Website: walmart
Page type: receipt
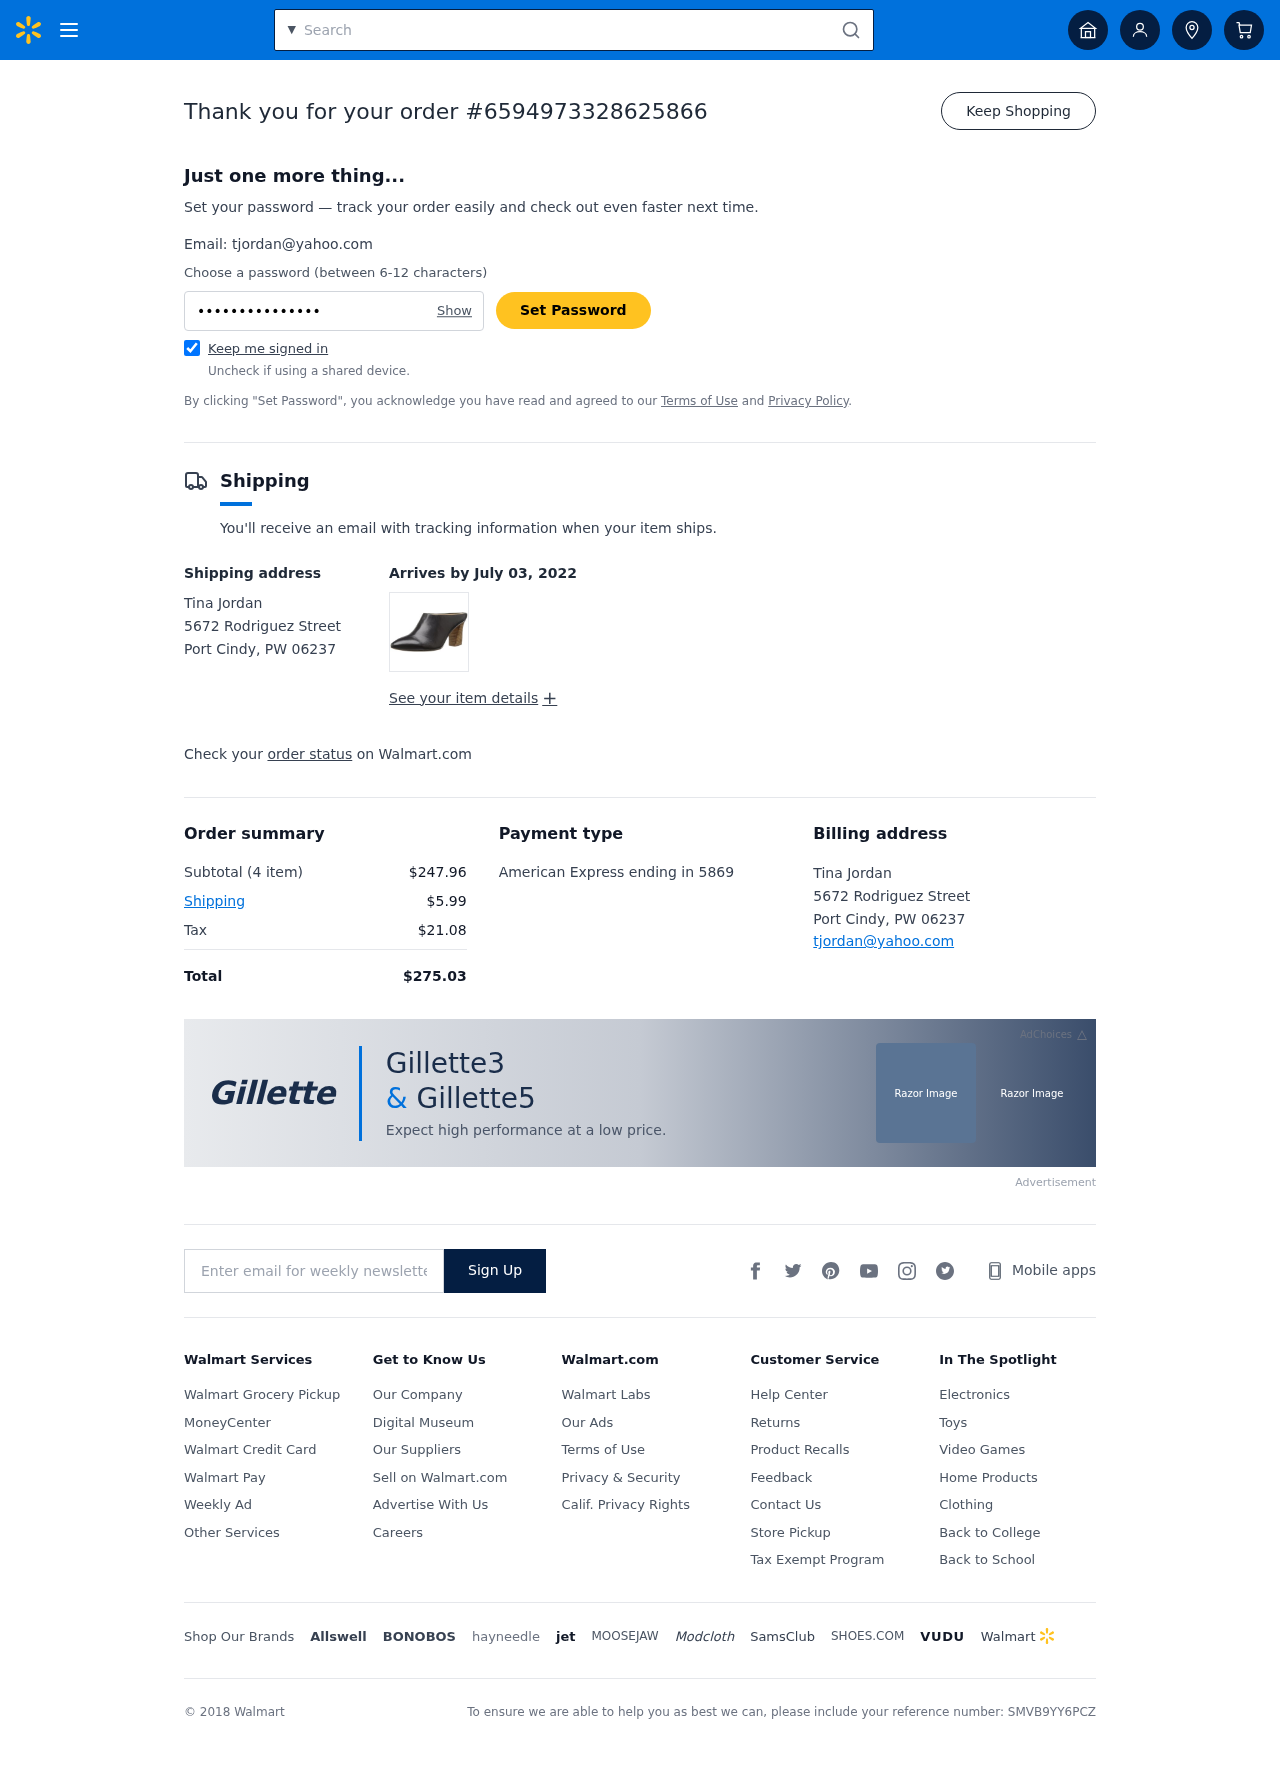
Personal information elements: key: PII_CARD_LAST4
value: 5869
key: PII_CARD_TYPE
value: American Express
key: PII_CITY_STATE_ZIP
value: Port Cindy, PW 06237
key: PII_EMAIL
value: tjordan@yahoo.com
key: PII_FULLNAME
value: Tina Jordan
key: PII_STREET
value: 5672 Rodriguez Street
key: PII_FULLNAME2
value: Tina Jordan
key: PII_CITY
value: Port Cindy
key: PII_STATE
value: PW
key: PII_STATE_ABBR
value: PW
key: PII_POSTCODE
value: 06237
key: PII_POSTCODE_FULL
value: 06237
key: PII_CITY_STATE
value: Port Cindy, PW
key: PII_POSTCODE_NUMERIC
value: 6237
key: PII_EMAIL2
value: tjordan@yahoo.com
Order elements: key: ORDER_ID
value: #6594973328625866
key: ORDER_DELIVERY_DATE
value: July 03, 2022
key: ORDER_NUM_ITEMS
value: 4 item
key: ORDER_SUBTOTAL
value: $247.96
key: ORDER_SHIPPING_COST
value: $5.99
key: ORDER_TAX
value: $21.08
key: ORDER_TOTAL
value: $275.03
Search elements: key: HEADER_SEARCH
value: Search